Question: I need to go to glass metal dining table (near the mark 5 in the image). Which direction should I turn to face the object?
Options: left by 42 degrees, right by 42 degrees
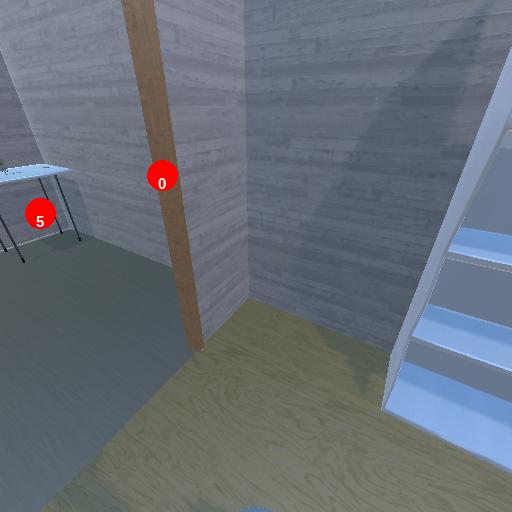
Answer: left by 42 degrees